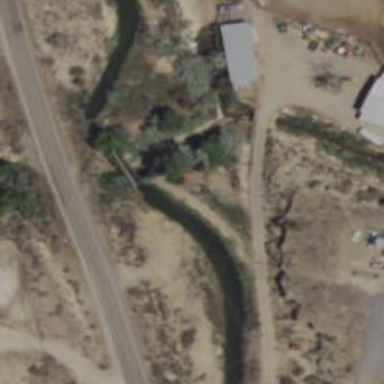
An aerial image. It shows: Aqueduct bridge over canal.